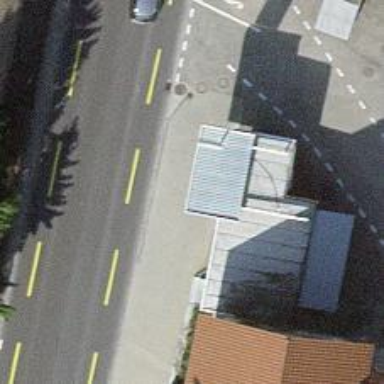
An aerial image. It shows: Fuel station.